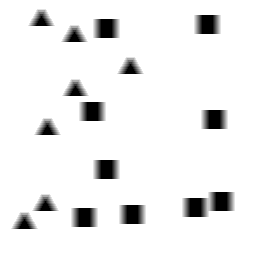
Squares: 9
Triangles: 7
Stars: 0
Total shapes: 16